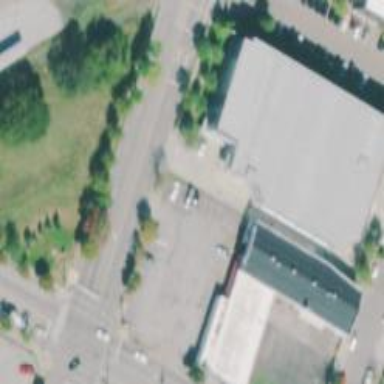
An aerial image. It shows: Parking area with surface.